Question: I am trying to learn WebRTC in php and have found an App in github: <URL>
In order to run that app i have to run the server.php through command line. I am precisely following what the dev said i.e navigate to the directory and run however when i run it the CLI returns nothing. It looks something like this:
> P.S: Things i tried till now:- -

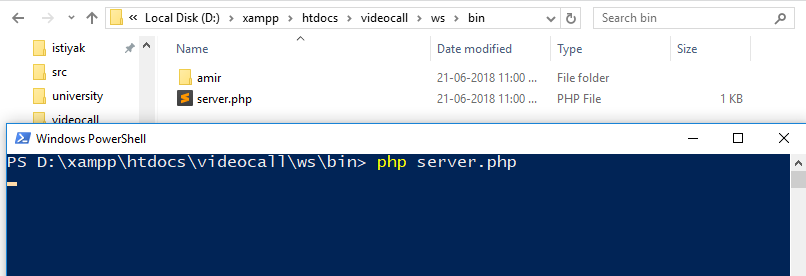
Answer: Ok, I got it, that It wasn't supposed to be returning anything.
Now the reason why I asked it doesn't return anything because when I run localhost:8000 it says 404 not found, so I thought maybe the server isn't running that's why it cannot find the file path.
So the problem was when I extracted the folder ( downloaded from the link in my question ) the folder name had a prefix with "-master" that's why it cannot find the path, removing it solved the problem.